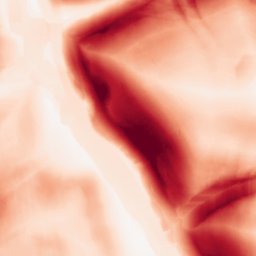
Category: morphological
Decomposition family: morphological_square
Decomposition parameters: operation: gradient
size: 20
Upsampling method: bilinear
Upsampling parameters: scale: 8
Upsampling scale: 8